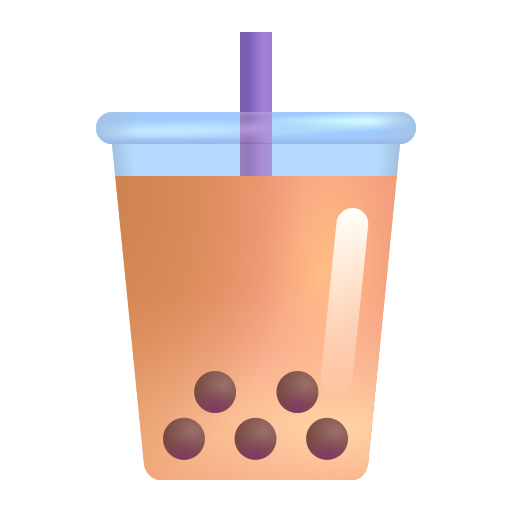
bubble tea color